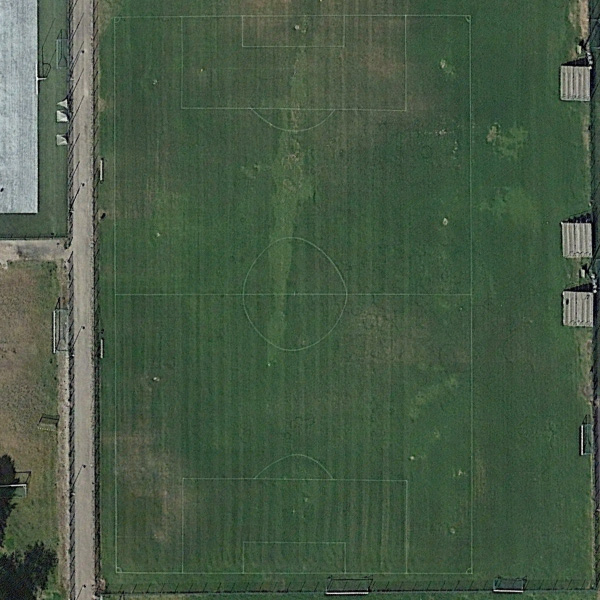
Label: Playground